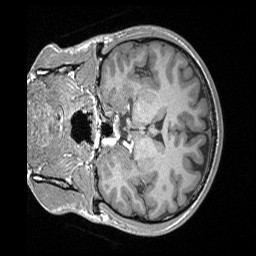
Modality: T1w
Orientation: coronal
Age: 24
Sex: male
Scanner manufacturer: siemens
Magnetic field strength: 3 T
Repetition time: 1.56 s
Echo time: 0.00207 s